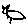
Label: cat